Field crop: tomato
Growth stage: 1
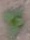
Species: solanum